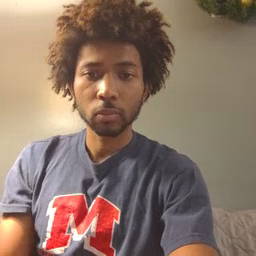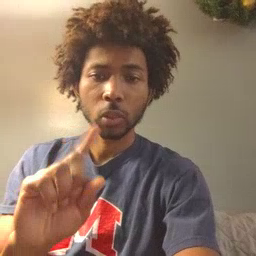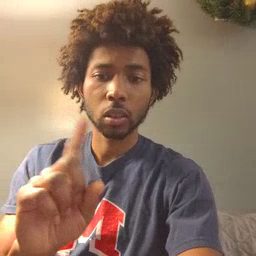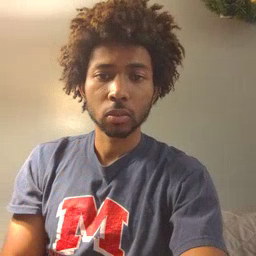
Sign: where